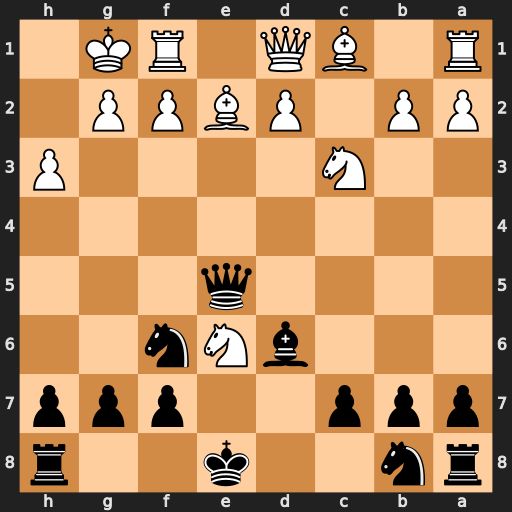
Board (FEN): rn2k2r/ppp2ppp/3bNn2/4q3/8/2N4P/PP1PBPP1/R1BQ1RK1
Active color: b
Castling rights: kq
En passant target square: -
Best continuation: Qh2#